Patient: sex M, age 69
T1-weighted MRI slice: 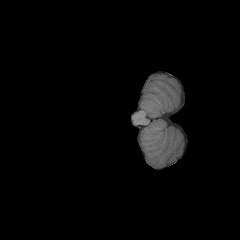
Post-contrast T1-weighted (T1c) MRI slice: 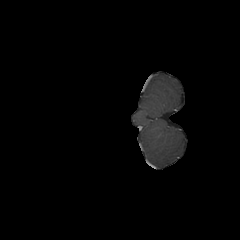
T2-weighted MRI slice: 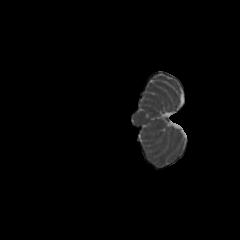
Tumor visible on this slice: no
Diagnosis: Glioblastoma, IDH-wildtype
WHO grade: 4